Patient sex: M
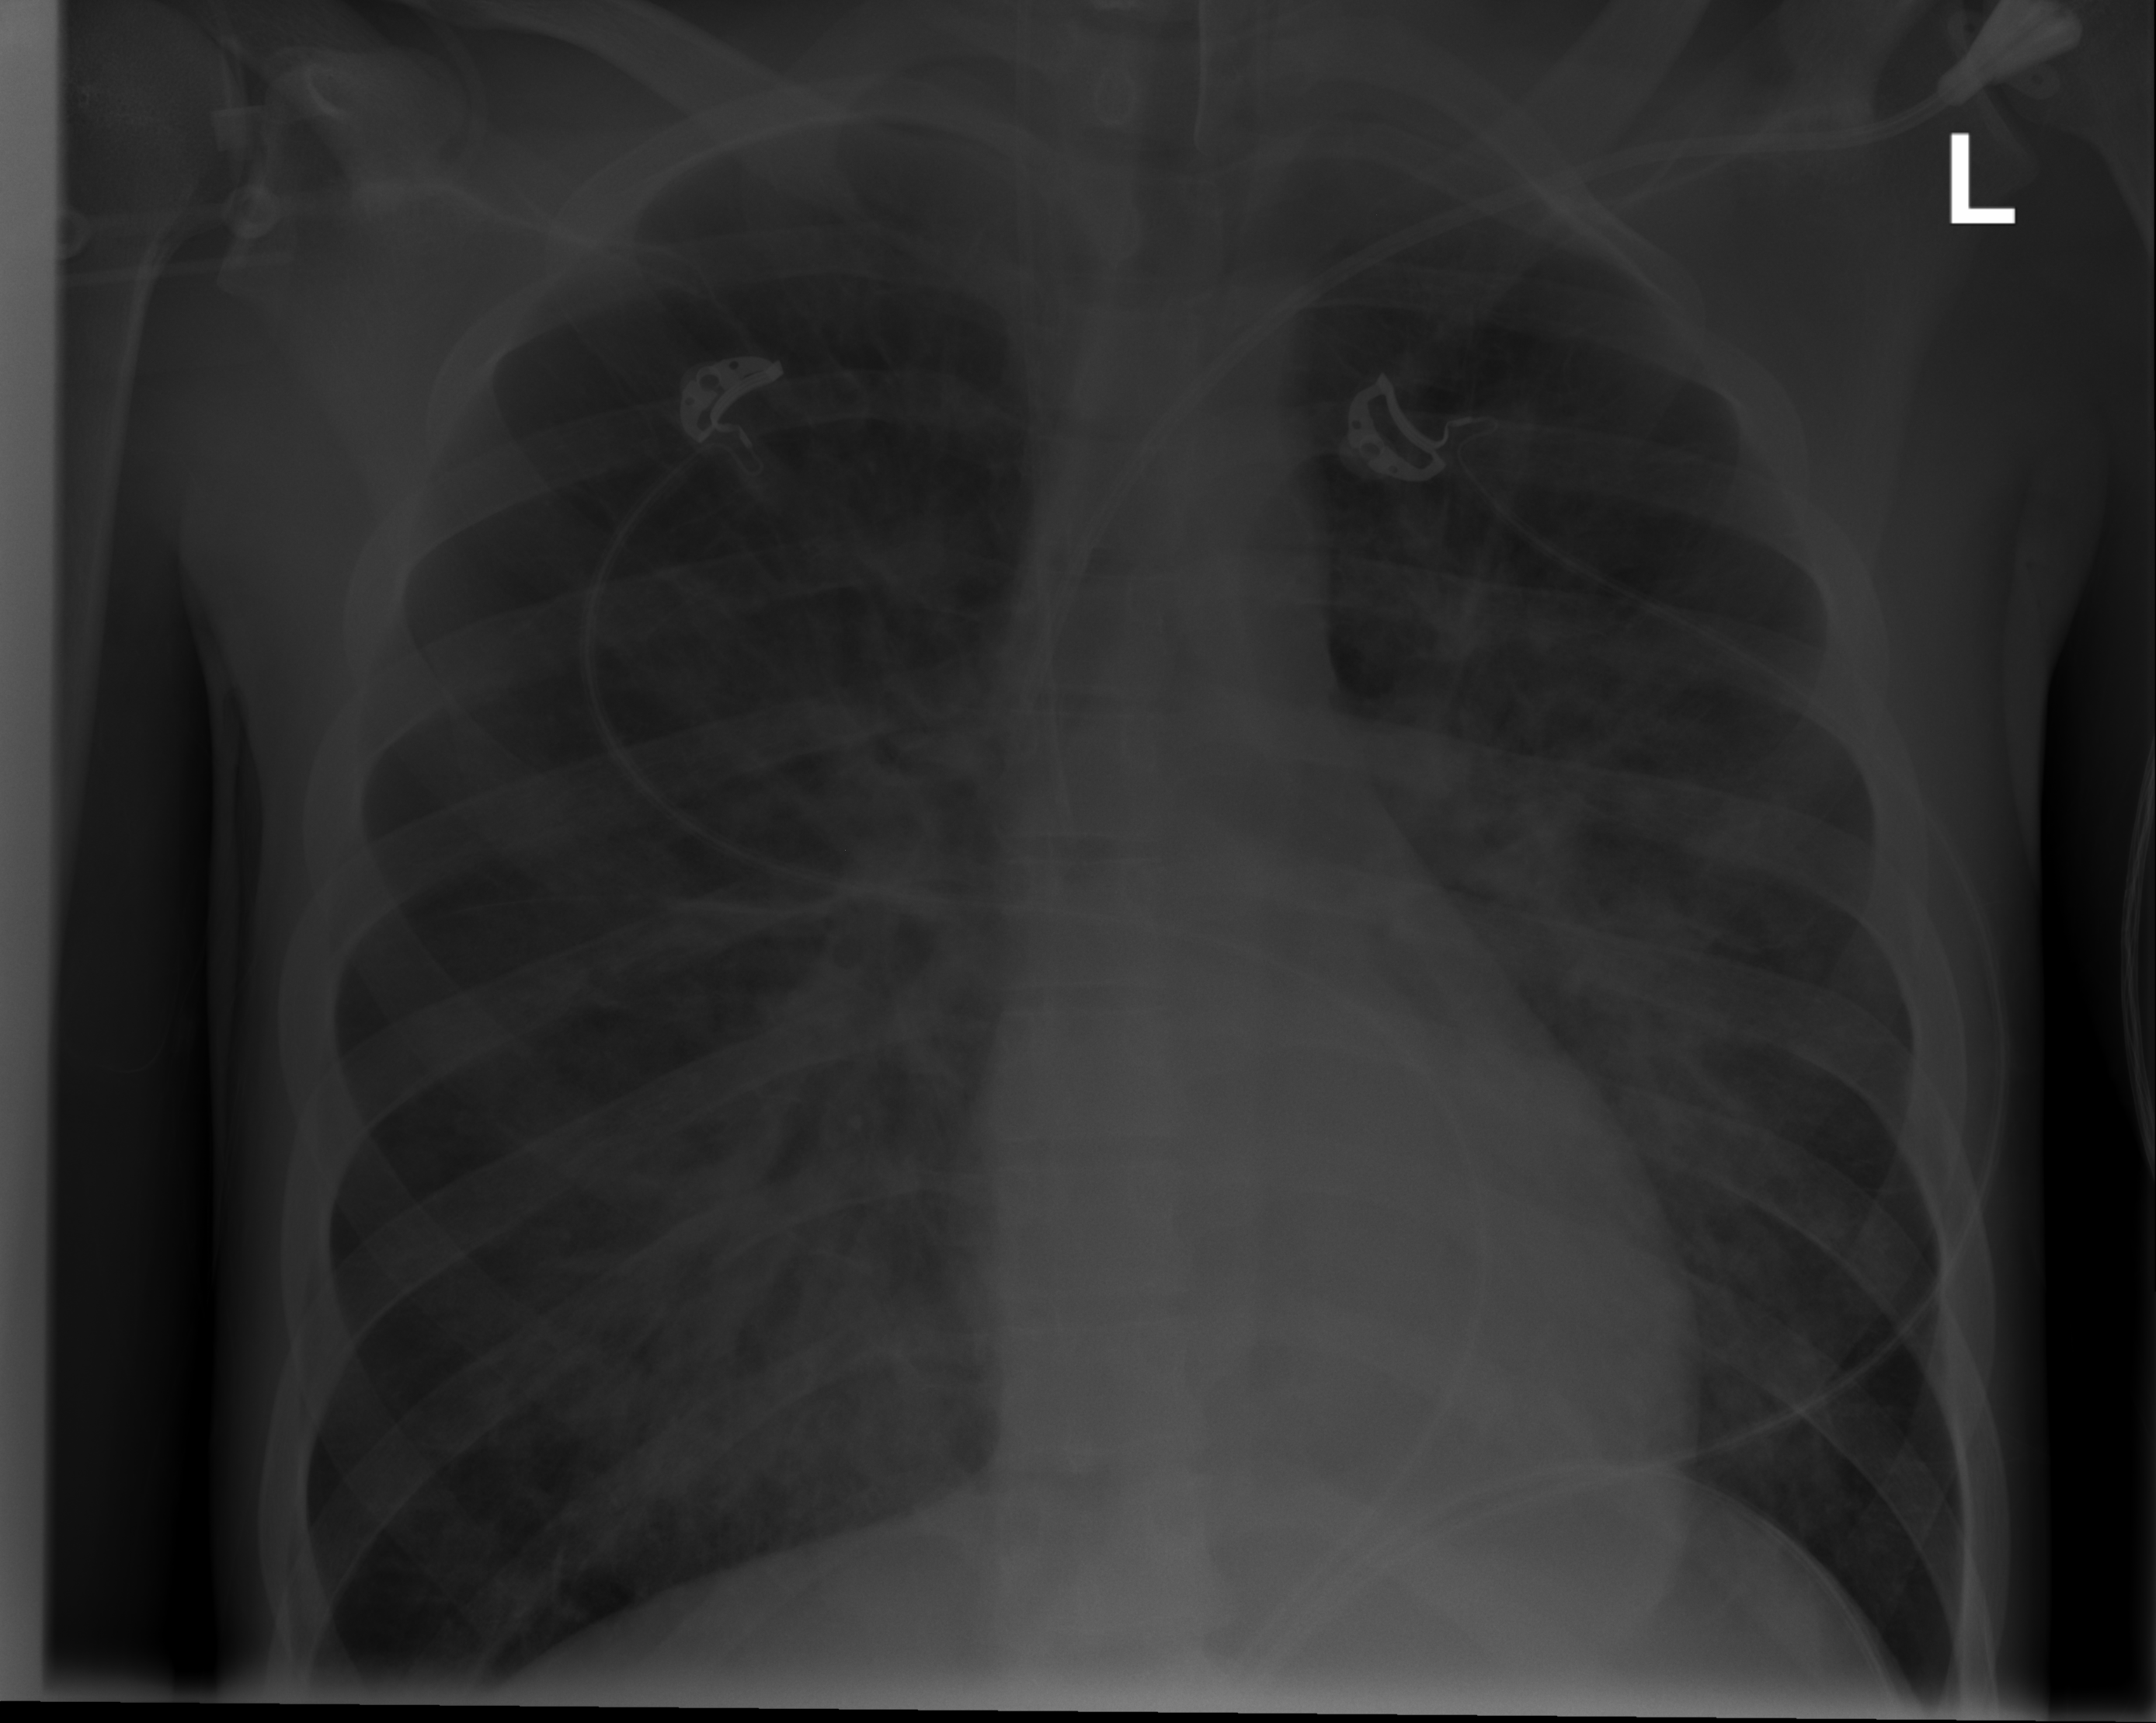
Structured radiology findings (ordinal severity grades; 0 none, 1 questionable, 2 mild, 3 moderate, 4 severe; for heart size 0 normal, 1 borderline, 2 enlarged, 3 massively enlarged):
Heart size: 0
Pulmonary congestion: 0
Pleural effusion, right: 0
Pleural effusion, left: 0
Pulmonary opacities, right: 1
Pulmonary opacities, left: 2
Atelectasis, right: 0
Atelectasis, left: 0